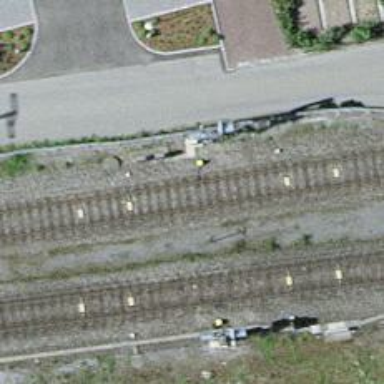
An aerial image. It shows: Railway signal.